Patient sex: F
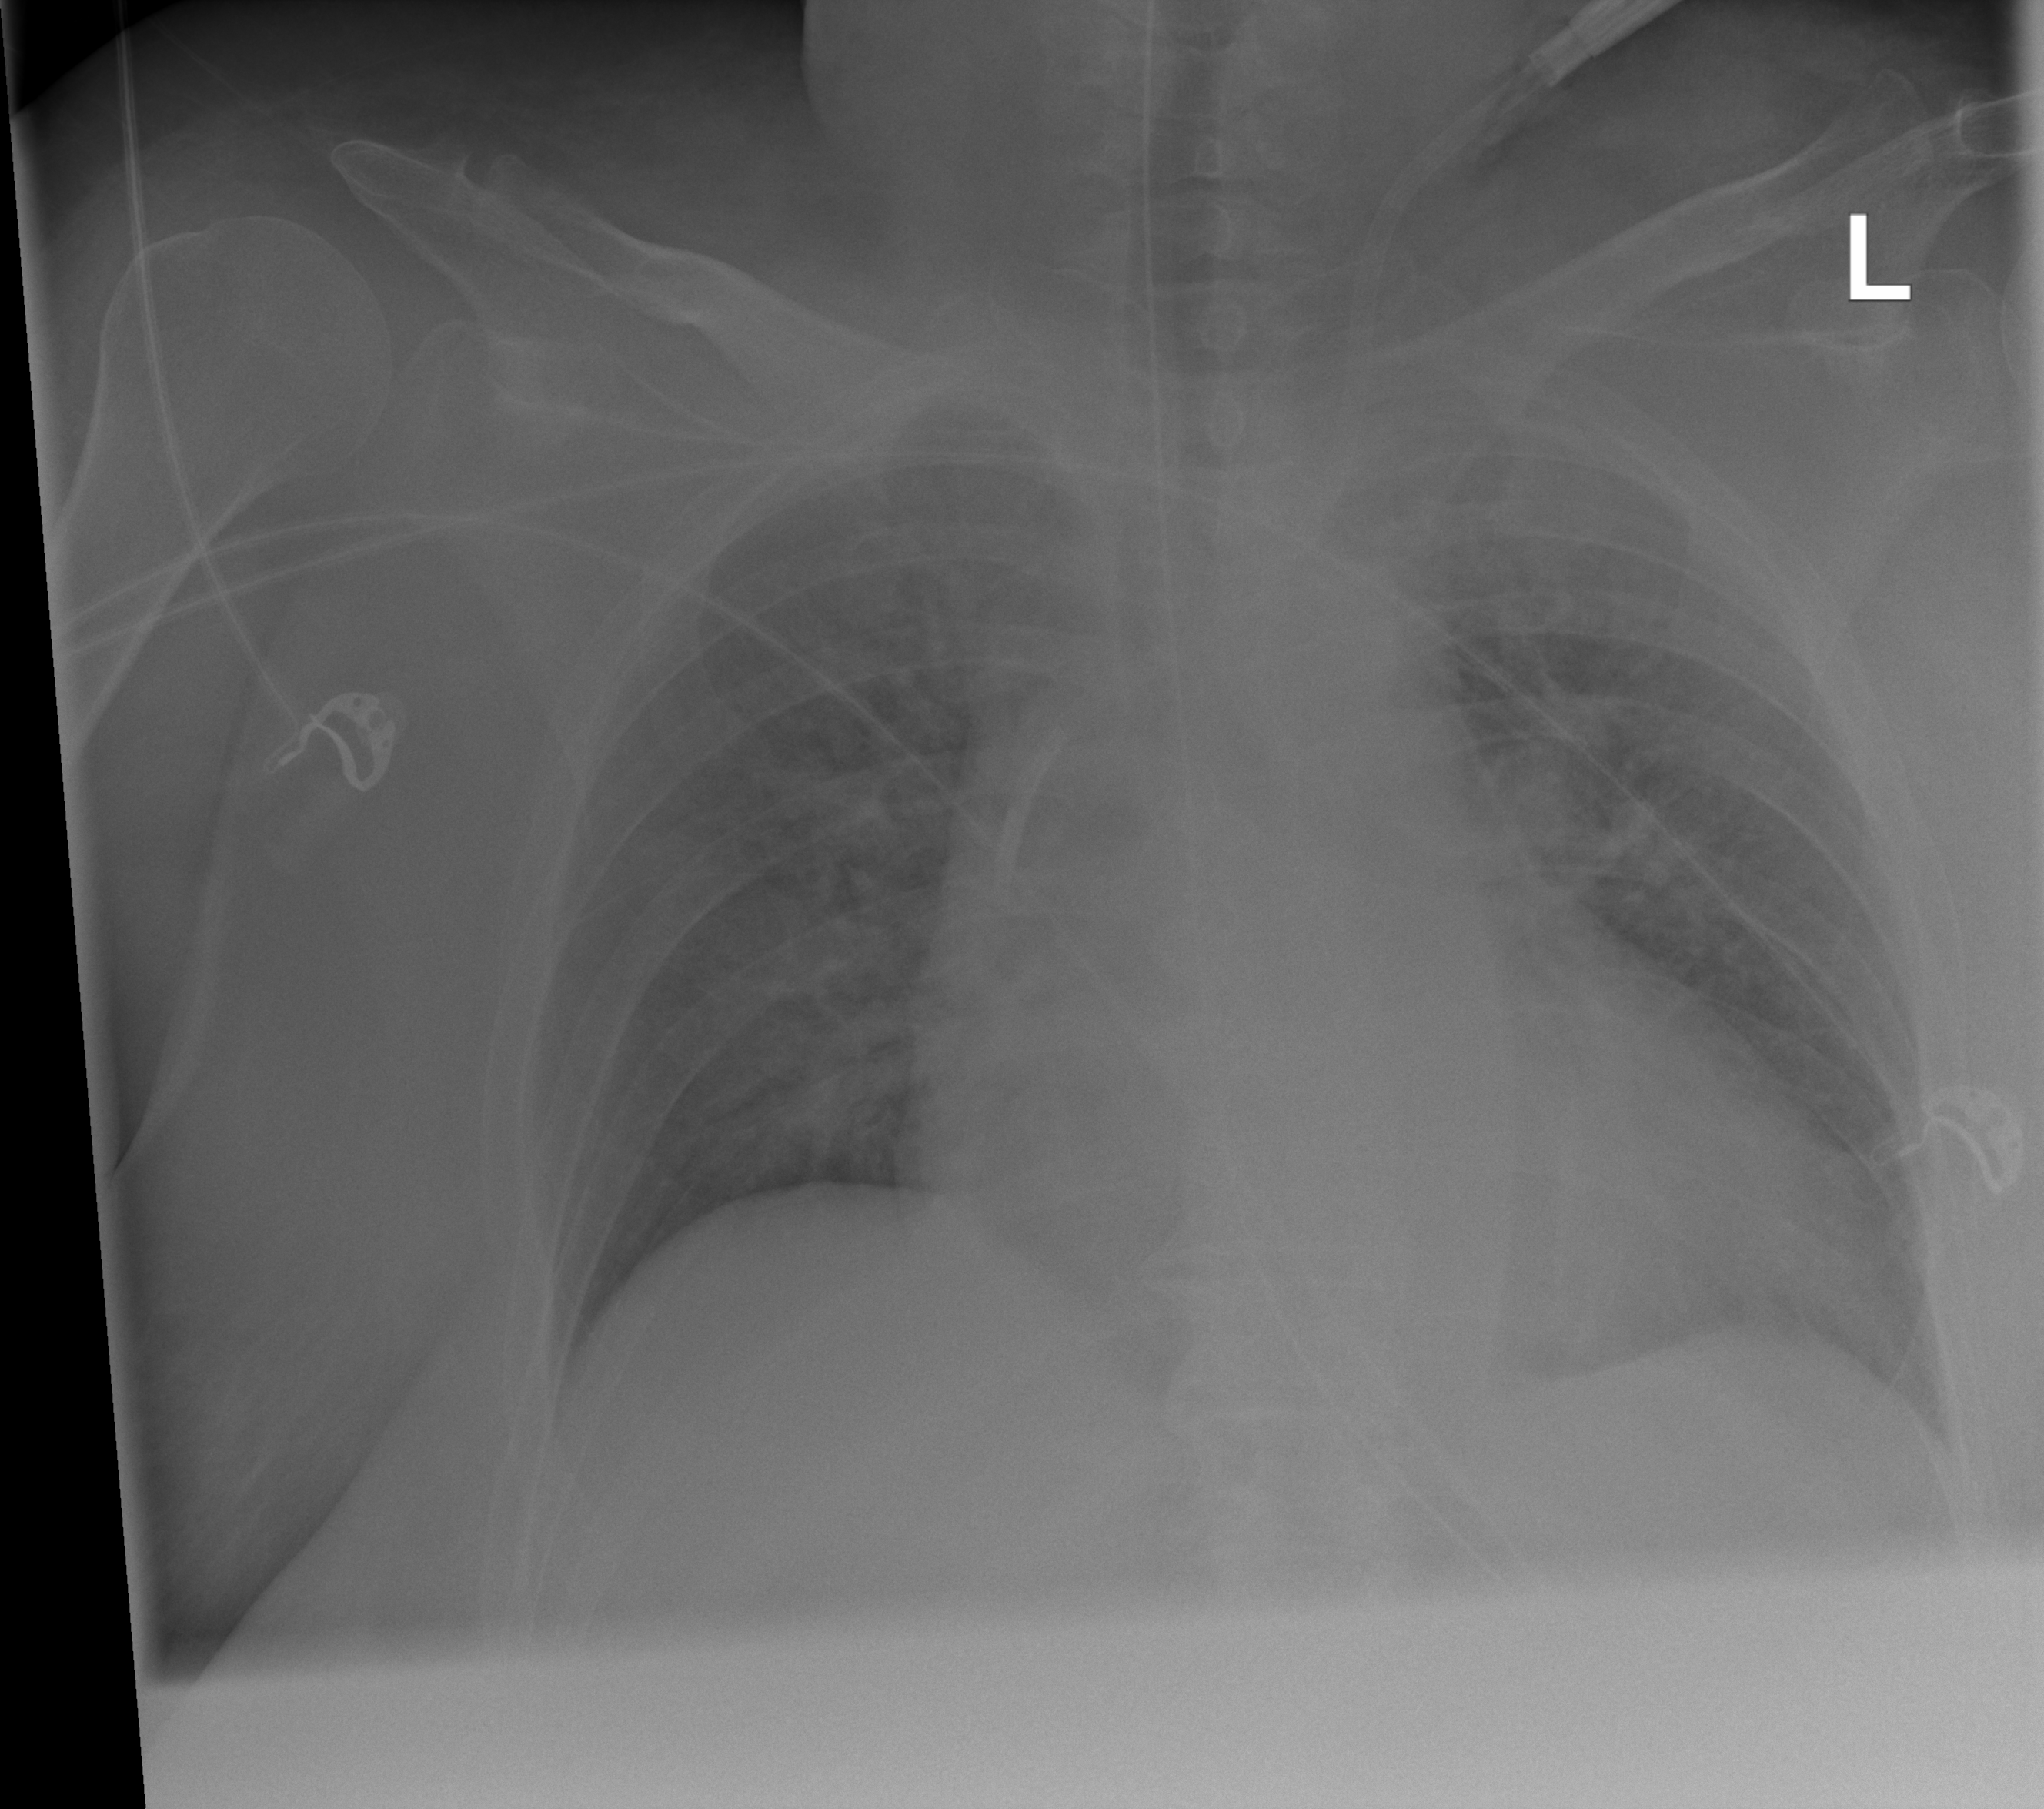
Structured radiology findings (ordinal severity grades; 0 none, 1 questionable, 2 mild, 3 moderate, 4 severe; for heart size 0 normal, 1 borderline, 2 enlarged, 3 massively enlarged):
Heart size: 2
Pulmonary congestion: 1
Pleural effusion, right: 0
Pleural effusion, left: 0
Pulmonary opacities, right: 0
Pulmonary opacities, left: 0
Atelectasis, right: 0
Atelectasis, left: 0